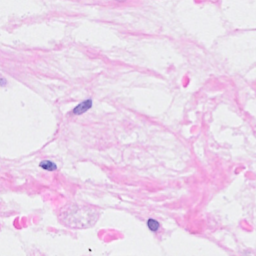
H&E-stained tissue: Breast